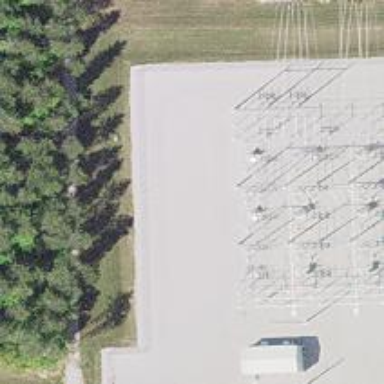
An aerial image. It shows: Switch used for power control.